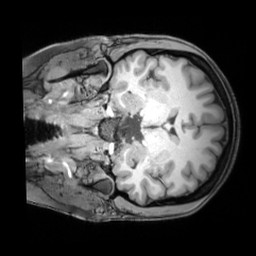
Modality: T1w
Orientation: coronal
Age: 24
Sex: female
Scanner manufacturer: siemens
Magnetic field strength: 3 T
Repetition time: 1.97 s
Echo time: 0.00206 s